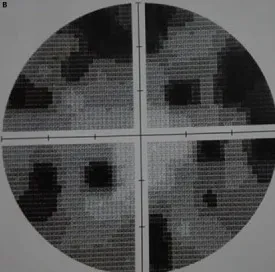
That rapidly improved after one day of treatment.
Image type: ophthalmic_imaging (fundus_photograph)